Question: On the camera workflow, the photo is captured and on the next screen, let's call it , you can choose if you want to use this photo or retake it.
My issue is that I have added a button to access the camera roll, which works fine. The obstacle is, when taking a photo and entering the (2. Camera View), the button hides the "use photo" option. So I cannot select it. I want to hide the button when entering the or just avoid the .

Below my code
### CamViewScreen.h
'''
#import <UIKit/UIKit.h>
#import "CameraViewController.h"
#import <AssetsLibrary/AssetsLibrary.h>
@interface CamViewController : UIViewController <UIImagePickerControllerDelegate, UINavigationControllerDelegate>
@property (nonatomic, strong) UIImage *image;
@property (nonatomic, strong) UIImage *lastTakenImage;
- (IBAction)takePhoto:(id)sender;
- (IBAction)selectPhoto:(id)sender;
@end
'''
### CamViewScreen.m
'''
#import "CamViewController.h"
@interface CamViewController ()
@end
@implementation CamViewController
- (id)initWithNibName:(NSString *)nibNameOrNil bundle:(NSBundle *)nibBundleOrNil
{
self = [super initWithNibName:nibNameOrNil bundle:nibBundleOrNil];
if (self) {
// Custom initialization
}
return self;
}
int isAction = 0; // Photo, 1: CameraRoll, 2: Cancel
- (void)viewDidLoad
{
[super viewDidLoad];
// Do any additional setup after loading the view.
if (![UIImagePickerController isSourceTypeAvailable:UIImagePickerControllerSourceTypeCamera]) {
UIAlertView *myAlertView = [[UIAlertView alloc] initWithTitle:@"Error"
message:@"Device has no camera"
delegate:nil
cancelButtonTitle:@"OK"
otherButtonTitles: nil];
[myAlertView show];
}
isAction = 0;
[self cameraRoll];
}
-(void)viewDidAppear:(BOOL)animated {
// isAction = 0 Photo, 1: CameraRoll, 2: Cancel
DLog(@"###### isAction> %d", isAction);
switch (isAction) {
case 1:
[self selectPhoto:nil];
break;
case 2:
[self dismissViewControllerAnimated:NO completion:nil];
break;
default:
[self takePhoto:nil];
break;
}
}
- (IBAction)takePhoto:(id)sender {
UIImagePickerController *picker = [[UIImagePickerController alloc] init];
picker.delegate = self;
picker.allowsEditing = NO;
picker.sourceType = UIImagePickerControllerSourceTypeCamera;
picker.cameraOverlayView = [self addCameraRollButton]; // suggestion from omz
// [self addCameraRollButton:picker.view];
[self presentViewController:picker animated:YES completion:NULL];
}
-(void)prepareCameraRoll {
isAction = 1;
[self dismissViewControllerAnimated:NO completion:nil];
}
- (IBAction)selectPhoto:(id)sender {
UIImagePickerController *picker = [[UIImagePickerController alloc] init];
picker.delegate = self;
picker.allowsEditing = YES;
picker.sourceType = UIImagePickerControllerSourceTypePhotoLibrary;
[self presentViewController:picker animated:YES completion:NULL];
}
- (void)imagePickerController:(UIImagePickerController *)picker didFinishPickingMediaWithInfo:(NSDictionary *)info {
UIImage *chosenImage = info[UIImagePickerControllerEditedImage];
self.image = chosenImage;
isAction = 0;
[picker dismissViewControllerAnimated:YES completion:NULL];
[self performSegueWithIdentifier:@"toCameraView" sender:info];
}
- (void)imagePickerControllerDidCancel:(UIImagePickerController *)picker {
isAction = 2; // Cancel
[picker dismissViewControllerAnimated:YES completion:NULL];
}
# pragma mark - for the cameraOverlayView // suggestion from omz
- (UIView *)addCameraRollButton {
float startY = ([[UIScreen mainScreen] bounds].size.height == 568.0) ? 500.0 : 410.0;
UIButton *rollButton = [UIButton buttonWithType:UIButtonTypeCustom];
rollButton.frame = CGRectMake(230.0, startY, 60.0, 60.0);
rollButton.backgroundColor = [UIColor clearColor];
[rollButton setImage:self.lastTakenImage forState:UIControlStateNormal];
rollButton.imageView.contentMode = UIViewContentModeScaleAspectFill;
[rollButton addTarget:self action:@selector(prepareCameraRoll) forControlEvents:UIControlEventTouchUpInside];
return rollButton;
}
# pragma mark - CameraRoll function and presentation
- (void)addCameraRollButton:(UIView *)picker {
float startY = ([[UIScreen mainScreen] bounds].size.height == 568.0) ? 500.0 : 410.0;
UIButton *rollButton = [UIButton buttonWithType:UIButtonTypeCustom];
rollButton.frame = CGRectMake(230.0, startY, 60.0, 60.0);
rollButton.backgroundColor = [UIColor clearColor];
[rollButton setImage:self.lastTakenImage forState:UIControlStateNormal];
rollButton.imageView.contentMode = UIViewContentModeScaleAspectFill;
[rollButton addTarget:self action:@selector(prepareCameraRoll) forControlEvents:UIControlEventTouchUpInside];
[picker addSubview:rollButton];
}
-(void)cameraRoll {
ALAssetsLibrary *assetsLibrary = [[ALAssetsLibrary alloc] init];
[assetsLibrary enumerateGroupsWithTypes:ALAssetsGroupSavedPhotos
usingBlock:^(ALAssetsGroup *group, BOOL *stop) {
if (nil != group) {
// be sure to filter the group so you only get photos
[group setAssetsFilter:[ALAssetsFilter allPhotos]];
[group enumerateAssetsWithOptions:NSEnumerationReverse usingBlock:^(ALAsset *asset, NSUInteger index, BOOL *stop) {
if (asset) {
ALAssetRepresentation *repr = [asset defaultRepresentation];
// UIImage *img = [UIImage imageWithCGImage:[repr fullResolutionImage]];
UIImage *img = [UIImage imageWithCGImage:[repr fullScreenImage]];
[self setLastTakenImage:img];
*stop = YES;
}
}];
}
*stop = NO;
} failureBlock:^(NSError *error) {
NSLog(@"error: %@", error);
}];
}
#pragma mark - Navigation
- (void)prepareForSegue:(UIStoryboardSegue *)segue sender:(id)sender
{
CameraViewController *cvc = [segue destinationViewController];
cvc.image = self.image;
DLog(@"%@, cvcimage", cvc.image);
}
@end
'''
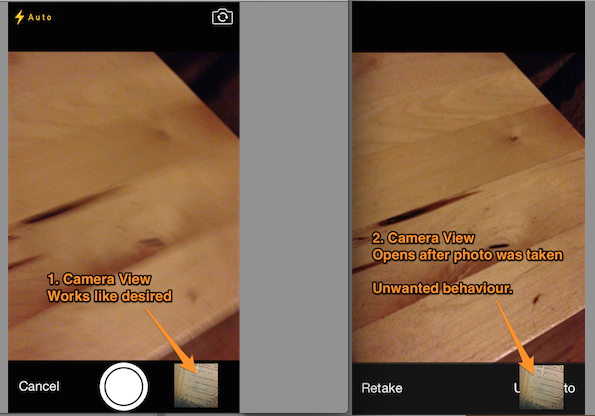
Answer: Found a solution. Was hard to find, but finally got it. The solution is described at <URL>. Additionally I add my working code for others who have the same problem.
The use of the 'NSNotificationCenter' with and is the key!
### CamViewController.h
'''
#import <UIKit/UIKit.h>
#import "CameraViewController.h"
#import <AssetsLibrary/AssetsLibrary.h>
@interface CamViewController : UIViewController <UIImagePickerControllerDelegate, UINavigationControllerDelegate>
@property (nonatomic, strong) UIImage *image;
@property (nonatomic, strong) UIImage *lastTakenImage;
@property (nonatomic, strong) UIImagePickerController *picker;
- (IBAction)takePhoto:(id)sender;
- (IBAction)selectPhoto:(id)sender;
@end
'''
### CamViewController.h
'''
#import "CamViewController.h"
@interface CamViewController ()
@end
@implementation CamViewController
- (id)initWithNibName:(NSString *)nibNameOrNil bundle:(NSBundle *)nibBundleOrNil
{
self = [super initWithNibName:nibNameOrNil bundle:nibBundleOrNil];
if (self) {
// Custom initialization
}
return self;
}
int isAction = 0; // Photo, 1: CameraRoll, 2: Cancel
- (void)viewDidLoad
{
[[NSNotificationCenter defaultCenter] addObserver:self selector:@selector(handleNotification:) name:@"_UIImagePickerControllerUserDidCaptureItem" object:nil ];
[[NSNotificationCenter defaultCenter] addObserver:self selector:@selector(handleNotification:) name:@"_UIImagePickerControllerUserDidRejectItem" object:nil ];
[super viewDidLoad];
if (![UIImagePickerController isSourceTypeAvailable:UIImagePickerControllerSourceTypeCamera]) {
UIAlertView *myAlertView = [[UIAlertView alloc] initWithTitle:@"Error"
message:@"Device has no camera"
delegate:nil
cancelButtonTitle:@"OK"
otherButtonTitles: nil];
[myAlertView show];
}
isAction = 0;
[self cameraRoll];
}
-(void)handleNotification:(NSNotification *)message {
if ([[message name] isEqualToString:@"_UIImagePickerControllerUserDidCaptureItem"]) {
// Remove overlay, so that it is not available on the preview view;
self.picker.cameraOverlayView = nil;
}
if ([[message name] isEqualToString:@"_UIImagePickerControllerUserDidRejectItem"]) {
// Retake button pressed on preview. Add overlay, so that is available on the camera again
self.picker.cameraOverlayView = [self addCameraRollButton];
}
}
-(void)viewDidAppear:(BOOL)animated {
// isAction = 0: Photo, 1: CameraRoll, 2: Cancel
DLog(@"###### isAction> %d", isAction);
switch (isAction) {
case 1:
[self selectPhoto:nil];
break;
case 2:
[self dismissViewControllerAnimated:NO completion:nil];
break;
default:
[self takePhoto:nil];
break;
}
}
- (IBAction)takePhoto:(id)sender {
self.picker = [[UIImagePickerController alloc] init];
self.picker.delegate = self;
self.picker.allowsEditing = YES; // if this is NO or missing, the image the image will not be in info[UIImagePickerControllerEditedImage]
self.picker.sourceType = UIImagePickerControllerSourceTypeCamera;
self.picker.cameraOverlayView = [self addCameraRollButton];
[self presentViewController:self.picker animated:YES completion:NULL];
}
-(void)prepareCameraRoll {
isAction = 1;
[self dismissViewControllerAnimated:NO completion:nil];
}
- (IBAction)selectPhoto:(id)sender {
self.picker = [[UIImagePickerController alloc] init];
self.picker.delegate = self;
self.picker.allowsEditing = YES;
self.picker.sourceType = UIImagePickerControllerSourceTypePhotoLibrary;
[self presentViewController:self.picker animated:YES completion:NULL];
}
- (void)imagePickerController:(UIImagePickerController *)picker didFinishPickingMediaWithInfo:(NSDictionary *)info {
self.image = info[UIImagePickerControllerEditedImage];
isAction = 0;
[picker dismissViewControllerAnimated:YES completion:NULL];
[self performSegueWithIdentifier:@"toCameraView" sender:info];
}
- (void)imagePickerControllerDidCancel:(UIImagePickerController *)picker {
isAction = 2; // Cancel
[picker dismissViewControllerAnimated:YES completion:NULL];
}
# pragma mark - CameraRoll function and presentation
- (UIView *)addCameraRollButton {
float startY = ([[UIScreen mainScreen] bounds].size.height == 568.0) ? 500.0 : 410.0;
UIButton *rollButton = [UIButton buttonWithType:UIButtonTypeCustom];
rollButton.frame = CGRectMake(230.0, startY, 60.0, 60.0);
rollButton.backgroundColor = [UIColor clearColor];
[rollButton setImage:self.lastTakenImage forState:UIControlStateNormal];
rollButton.imageView.contentMode = UIViewContentModeScaleAspectFill;
[rollButton addTarget:self action:@selector(prepareCameraRoll) forControlEvents:UIControlEventTouchUpInside];
return rollButton;
}
-(void)cameraRoll {
// have to import assetlibrary framework!!!
ALAssetsLibrary *assetsLibrary = [[ALAssetsLibrary alloc] init];
[assetsLibrary enumerateGroupsWithTypes:ALAssetsGroupSavedPhotos
usingBlock:^(ALAssetsGroup *group, BOOL *stop) {
if (nil != group) {
// be sure to filter the group so you only get photos
[group setAssetsFilter:[ALAssetsFilter allPhotos]];
[group enumerateAssetsWithOptions:NSEnumerationReverse usingBlock:^(ALAsset *asset, NSUInteger index, BOOL *stop) {
if (asset) {
ALAssetRepresentation *repr = [asset defaultRepresentation];
// UIImage *img = [UIImage imageWithCGImage:[repr fullResolutionImage]];
UIImage *img = [UIImage imageWithCGImage:[repr fullScreenImage]];
[self setLastTakenImage:img];
*stop = YES;
}
}];
}
*stop = NO;
} failureBlock:^(NSError *error) {
NSLog(@"error: %@", error);
}];
}
#pragma mark - Navigation
- (void)prepareForSegue:(UIStoryboardSegue *)segue sender:(id)sender
{
CameraViewController *cvc = [segue destinationViewController];
cvc.image = self.image;
DLog(@"%@, cvcimage", cvc.image);
}
- (void)didReceiveMemoryWarning
{
[super didReceiveMemoryWarning];
}
@end
'''